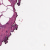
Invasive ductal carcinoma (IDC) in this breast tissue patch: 0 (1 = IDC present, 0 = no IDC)